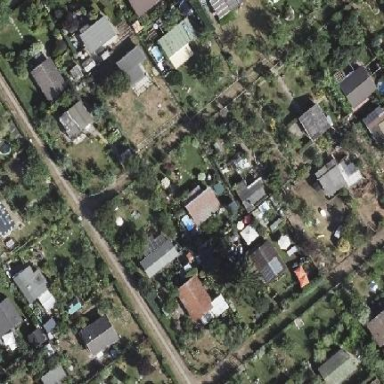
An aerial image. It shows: Plot within allotments.